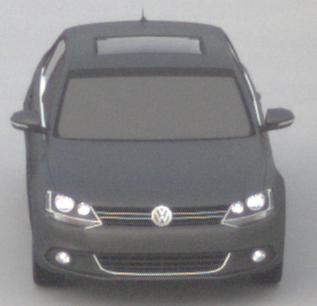
Make: VW
Model: Jetta 1.2 TSI
Detailed model: Jetta (IV)
Model produced from: 2011/01
Model produced until: 2014/08
Doors: 4
Color: gray
Road condition: dry road
Daytime: morning or afternoon
Contrast: low contrast